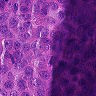
Metastatic tissue present: yes